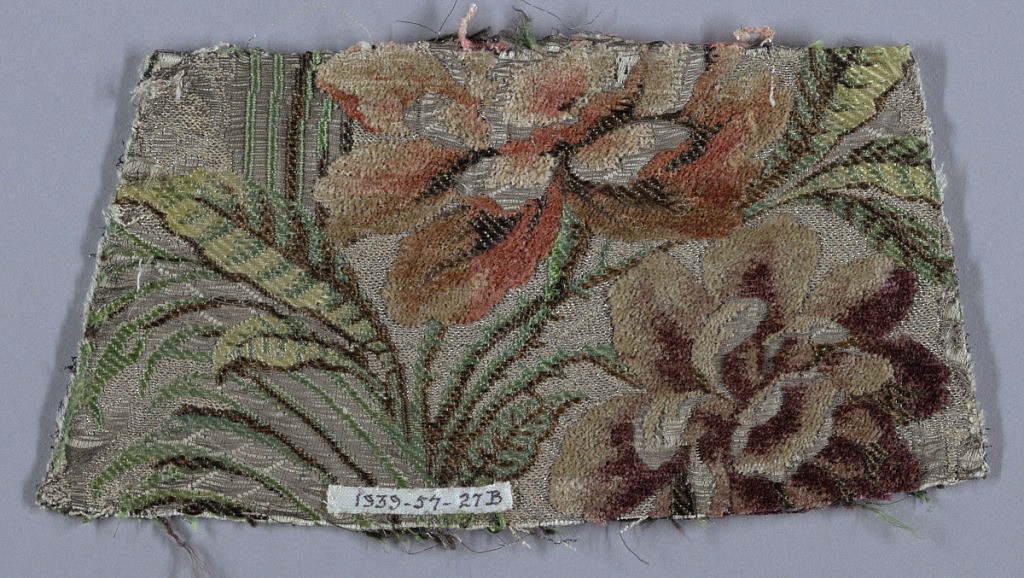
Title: Fragments
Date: mid-18th century
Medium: silk, silver thread Technique: plain compound twill with supplementary weft
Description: White silk foundation fabric entirely covered in ground with secondary silver weft thread and silver frisé brocading forming elaborate decorative foliate motifs. Over this large-scale floral sprays in secondary areas, black and dark brown silk wefts and brocading in green silk and multicolored chenille.